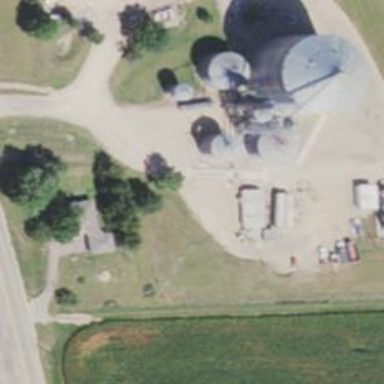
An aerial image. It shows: Silo.